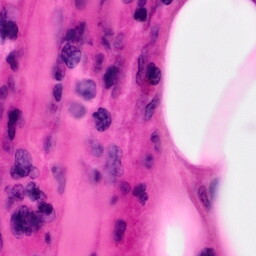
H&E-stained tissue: Pancreatic